Question: Currently I'm working on a thesis about android and gcm.
I'm trying to create this layout in android

but my project keeps on crushing.
'''
<RelativeLayout xmlns:android="http://schemas.android.com/apk/res/android"
xmlns:tools="http://schemas.android.com/tools"
android:layout_width="match_parent"
android:layout_height="match_parent"
android:paddingBottom="@dimen/activity_vertical_margin"
android:paddingLeft="@dimen/activity_horizontal_margin"
android:paddingRight="@dimen/activity_horizontal_margin"
android:paddingTop="@dimen/activity_vertical_margin"
tools:context=".MainActivity" >
<LinearLayout
android:layout_width="match_parent"
android:layout_height="match_parent"
android:background="#888888" >
</LinearLayout>
<LinearLayout
android:layout_width="wrap_content"
android:layout_height="wrap_content" >
<EditText
android:layout_width="wrap_content"
android:inputType="textMultiLine" />
<Button android:text="@string/send" />
</LinearLayout>
</RelativeLayout>
'''
'''
FATAL EXCEPTION: main java.lang.RuntimeException: Unable to start activity ComponentInfo{com.example.gcmchatting/com.example.gcmchatting.MainActivity}: java.lang.RuntimeException: Binary XML file line #21: You must supply a layout_height attribute.
at android.app.ActivityThread.performLaunchActivity(ActivityThread.java:2059)
at android.app.ActivityThread.handleLaunchActivity(ActivityThread.java:2084)
at android.app.ActivityThread.access$600(ActivityThread.java:130)
at android.app.ActivityThread$H.handleMessage(ActivityThread.java:1195)
at android.os.Handler.dispatchMessage(Handler.java:99)
at android.os.Looper.loop(Looper.java:137)
at android.app.ActivityThread.main(ActivityThread.java:4745)
at java.lang.reflect.Method.invokeNative(Native Method)
at java.lang.reflect.Method.invoke(Method.java:511)
at com.android.internal.os.ZygoteInit$MethodAndArgsCaller.run(ZygoteInit.java:786)
at com.android.internal.os.ZygoteInit.main(ZygoteInit.java:553)
at dalvik.system.NativeStart.main(Native Method) Caused by: java.lang.RuntimeException: Binary XML file line #21: You must supply a layout_height attribute.
at android.content.res.TypedArray.getLayoutDimension(TypedArray.java:491)
at android.view.ViewGroup$LayoutParams.setBaseAttributes(ViewGroup.java:5457)
at android.view.ViewGroup$MarginLayoutParams.<init>(ViewGroup.java:5592)
at android.widget.LinearLayout$LayoutParams.<init>(LinearLayout.java:1809)
at android.widget.LinearLayout.generateLayoutParams(LinearLayout.java:1721)
at android.widget.LinearLayout.generateLayoutParams(LinearLayout.java:58)
at android.view.LayoutInflater.rInflate(LayoutInflater.java:748)
at android.view.LayoutInflater.rInflate(LayoutInflater.java:749)
at android.view.LayoutInflater.inflate(LayoutInflater.java:489)
at android.view.LayoutInflater.inflate(LayoutInflater.java:396)
at android.view.LayoutInflater.inflate(LayoutInflater.java:352)
at com.android.internal.policy.impl.PhoneWindow.setContentView(PhoneWindow.java:256)
at android.app.Activity.setContentView(Activity.java:1867)
at com.example.gcmchatting.MainActivity.onCreate(MainActivity.java:12)
at android.app.Activity.performCreate(Activity.java:5008)
at android.app.Instrumentation.callActivityOnCreate(Instrumentation.java:1079)
at android.app.ActivityThread.performLaunchActivity(ActivityThread.java:2023) ... 11 more
'''
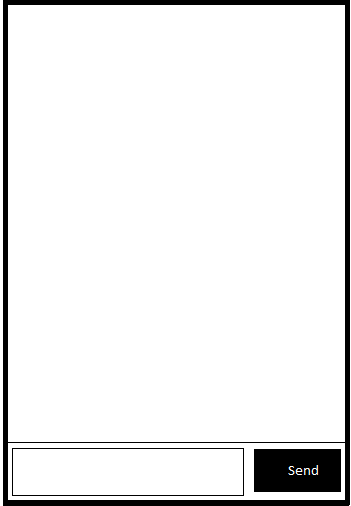
Answer: '''
<EditText
android:layout_width="wrap_content"
android:layout_height="wrap_content"
android:inputType="textMultiLine" />
<Button android:layout_width="wrap_content"
android:layout_height="wrap_content"
android:text="@string/send" />
'''
Please add layout:heigth and layout:width parameter in edittext and also button view.
so i hope its useful to you.